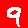
Digit: 9